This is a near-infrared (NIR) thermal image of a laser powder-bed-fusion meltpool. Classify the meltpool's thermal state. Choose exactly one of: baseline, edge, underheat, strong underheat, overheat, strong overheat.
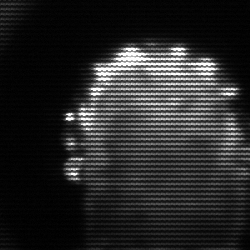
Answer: baseline